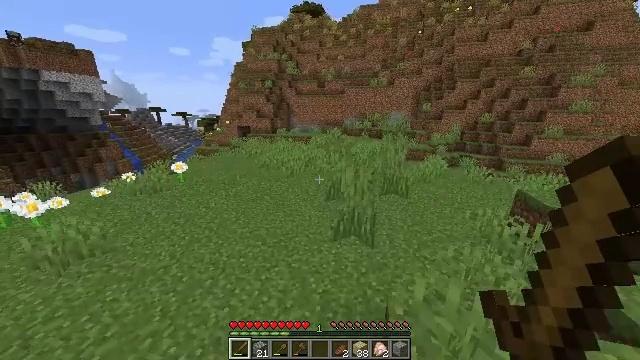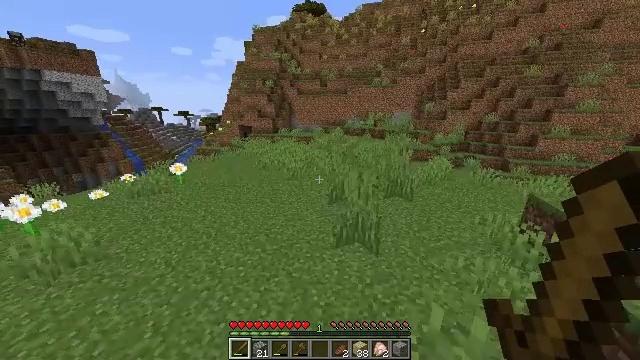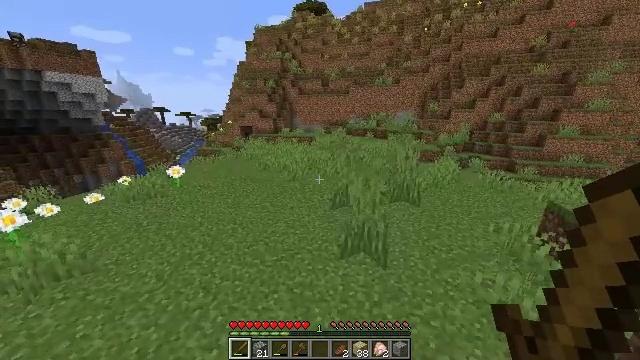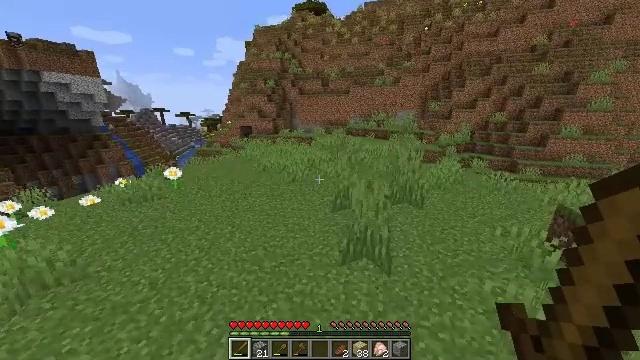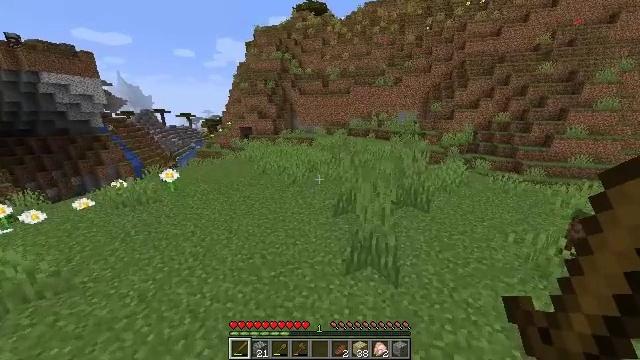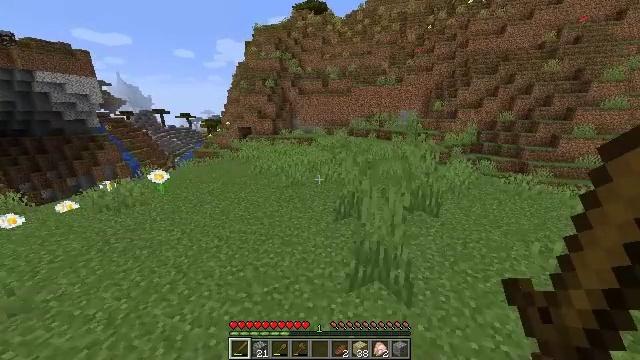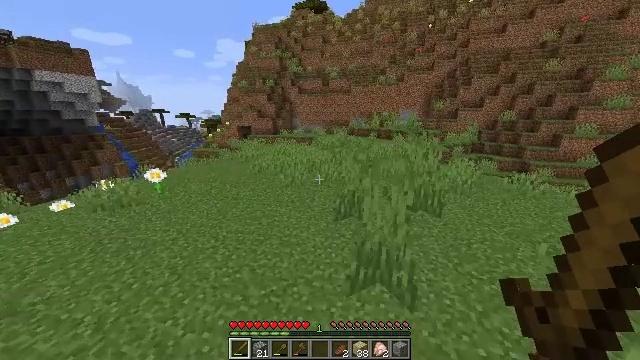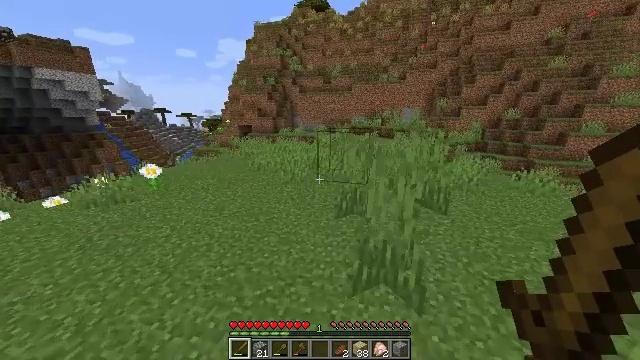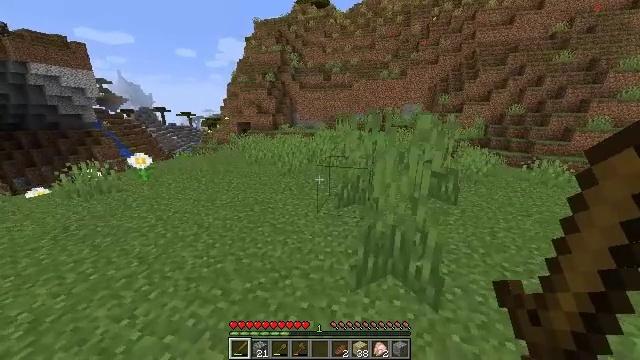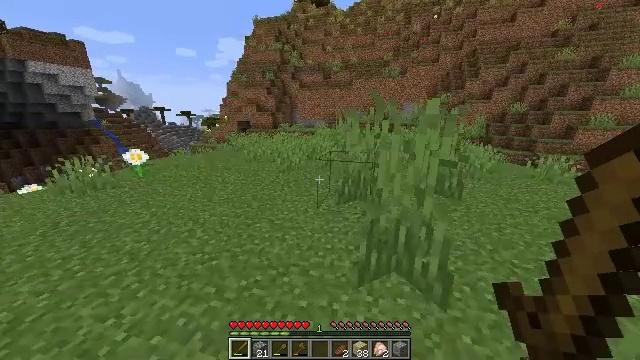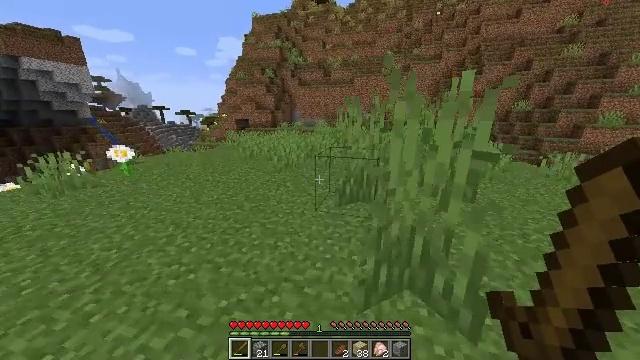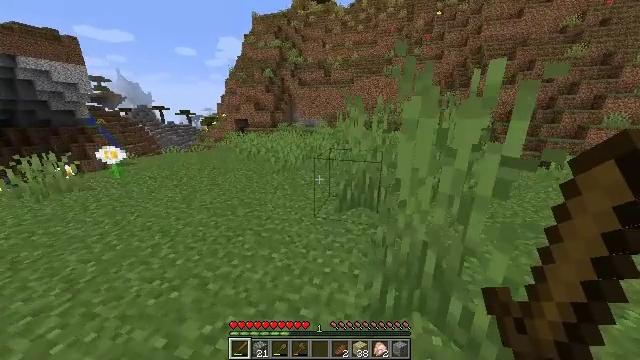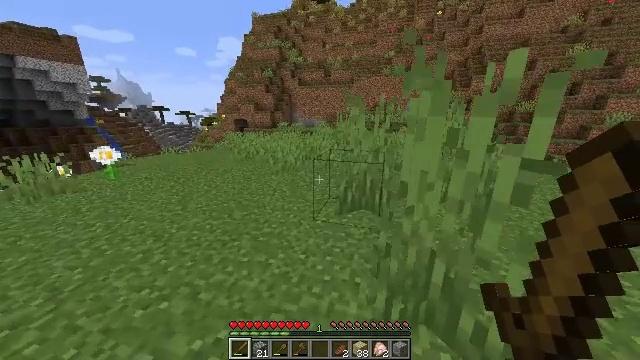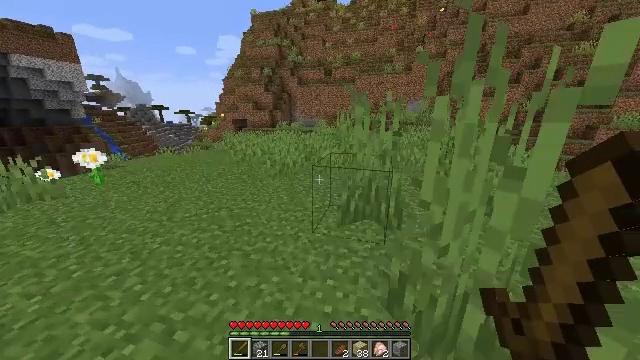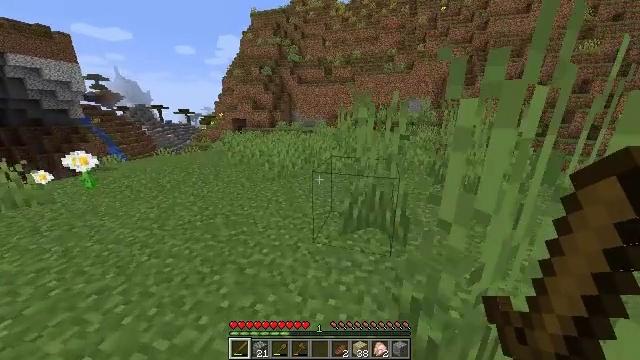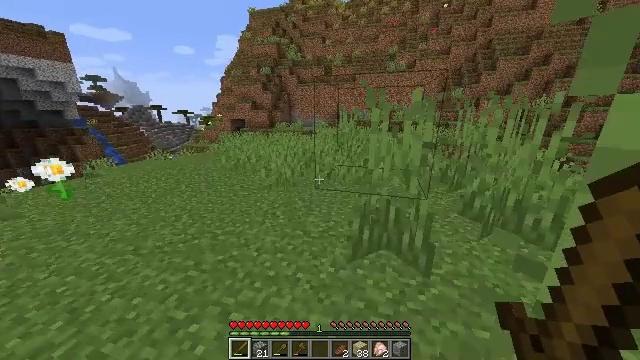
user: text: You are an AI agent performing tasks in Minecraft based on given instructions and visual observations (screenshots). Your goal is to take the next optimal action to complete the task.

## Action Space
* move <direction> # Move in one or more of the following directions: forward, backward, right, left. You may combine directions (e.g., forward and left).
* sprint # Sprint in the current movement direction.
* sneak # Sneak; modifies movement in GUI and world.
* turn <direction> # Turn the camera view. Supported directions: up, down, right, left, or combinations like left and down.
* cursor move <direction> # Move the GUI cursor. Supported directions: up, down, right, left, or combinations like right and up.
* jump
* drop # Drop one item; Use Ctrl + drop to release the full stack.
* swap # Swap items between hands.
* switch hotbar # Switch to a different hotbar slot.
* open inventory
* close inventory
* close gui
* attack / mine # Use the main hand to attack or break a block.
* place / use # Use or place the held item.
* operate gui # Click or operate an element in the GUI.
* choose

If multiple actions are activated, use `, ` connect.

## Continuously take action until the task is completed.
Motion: motion action
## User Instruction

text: Clear birch leaves to get saplings.
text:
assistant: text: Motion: move forward, sprint
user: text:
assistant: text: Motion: move forward, sprint
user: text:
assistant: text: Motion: move forward, sprint
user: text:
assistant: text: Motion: move forward, sprint
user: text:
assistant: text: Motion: move forward, sprint
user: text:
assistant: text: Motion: move forward, sprint
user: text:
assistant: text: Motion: move forward, sprint
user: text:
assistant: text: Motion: move forward, sprint
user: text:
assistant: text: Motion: move forward, sprint
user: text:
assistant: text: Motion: move forward, sprint
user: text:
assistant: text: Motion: move forward, sprint
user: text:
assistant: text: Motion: move forward, sprint
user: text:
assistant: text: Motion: move forward, sprint
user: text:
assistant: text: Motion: move forward, sprint
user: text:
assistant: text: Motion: move forward, sprint
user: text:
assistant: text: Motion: move forward, sprint
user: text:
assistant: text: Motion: move forward, sprint, turn right
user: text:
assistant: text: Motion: move forward, sprint, turn right
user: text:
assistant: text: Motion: move forward, sprint, turn right
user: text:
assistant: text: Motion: move forward, sprint, turn right and up
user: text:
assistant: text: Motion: move forward, sprint, turn right
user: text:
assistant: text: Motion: move forward, sprint, turn right
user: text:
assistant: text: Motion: move forward, sprint, turn right and down
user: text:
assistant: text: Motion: move forward, sprint, turn right
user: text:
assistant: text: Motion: move forward, sprint, turn right
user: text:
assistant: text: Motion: move forward, sprint, turn right
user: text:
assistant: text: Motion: move forward, sprint, turn right
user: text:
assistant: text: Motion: move forward, sprint, turn right
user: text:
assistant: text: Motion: move forward, sprint
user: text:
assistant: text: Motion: move forward, sprint